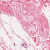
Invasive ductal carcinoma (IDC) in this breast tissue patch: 0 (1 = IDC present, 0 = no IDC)